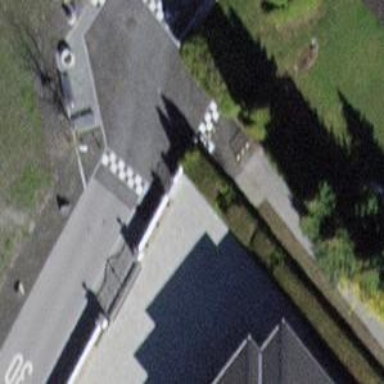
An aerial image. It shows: Bollard barrier.